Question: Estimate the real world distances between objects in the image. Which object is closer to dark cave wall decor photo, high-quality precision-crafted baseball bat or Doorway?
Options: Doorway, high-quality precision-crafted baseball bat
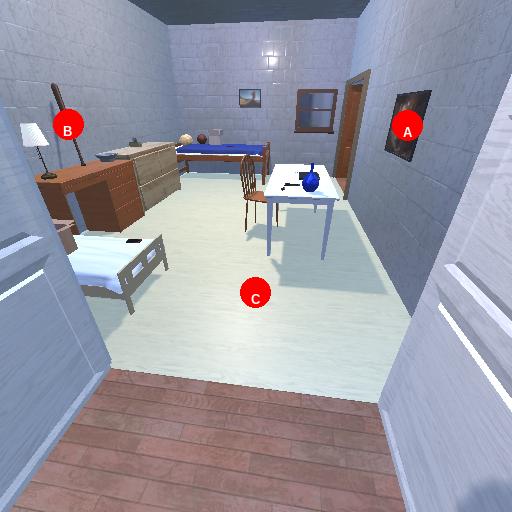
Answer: Doorway